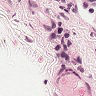
Metastatic tissue present: no